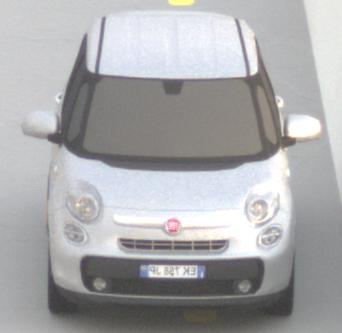
Make: Fiat
Model: 500L 1.4 16V
Detailed model: 500L (199)
Model produced from: 2012/10
Model produced until: 2017/05
Doors: 5
Color: white
Road condition: dry road
Daytime: sunrise or sunset
Contrast: low contrast